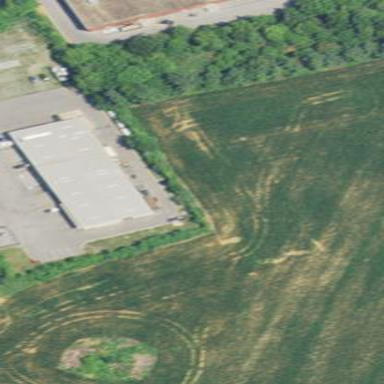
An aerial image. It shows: Building housing car repair shop.